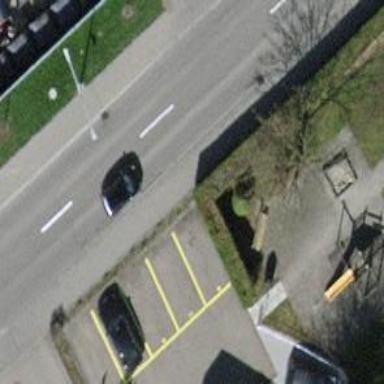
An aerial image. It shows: Hedge acting as barrier.